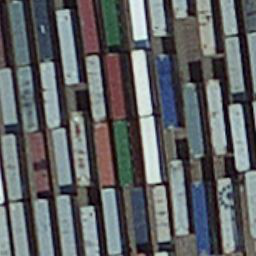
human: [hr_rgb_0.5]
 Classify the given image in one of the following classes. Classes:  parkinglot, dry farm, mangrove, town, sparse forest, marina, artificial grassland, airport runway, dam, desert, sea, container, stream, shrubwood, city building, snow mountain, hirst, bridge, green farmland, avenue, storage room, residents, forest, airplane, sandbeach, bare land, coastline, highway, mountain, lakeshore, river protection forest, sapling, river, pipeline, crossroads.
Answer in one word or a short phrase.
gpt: container